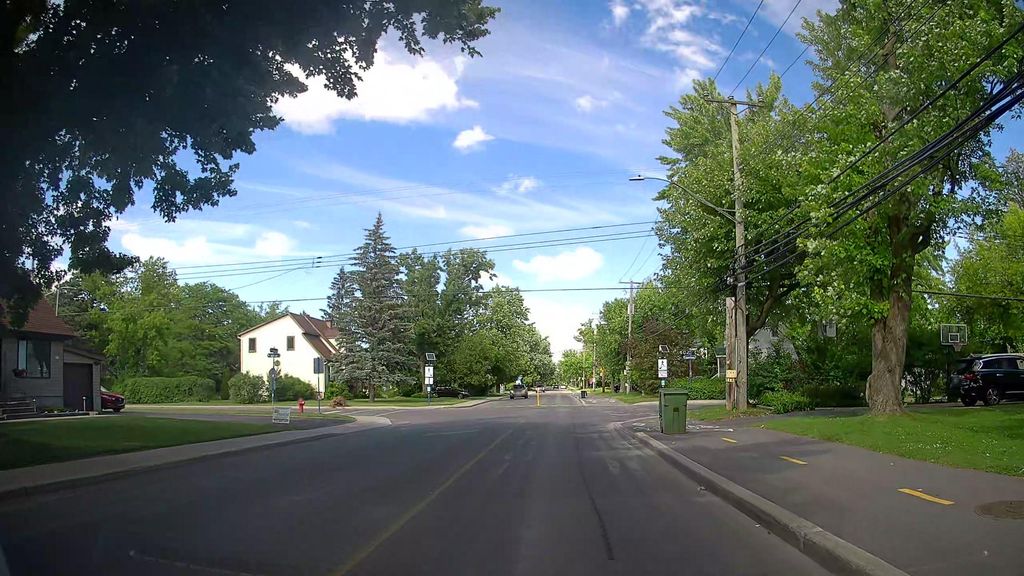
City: montreal